【题型】填空题　【知识点】平面几何　【难度】easy
图中的两个三角形是否相似，\_\_\_\_\_\_（填“是”或“否”））

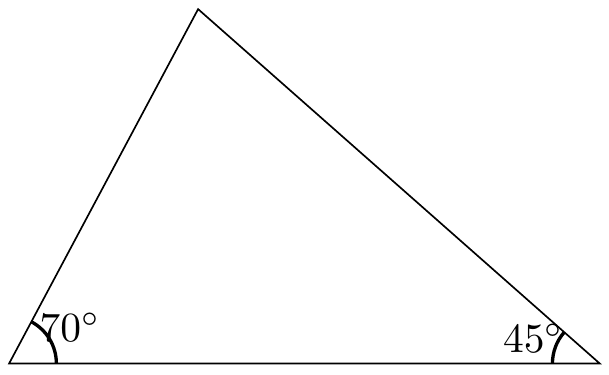
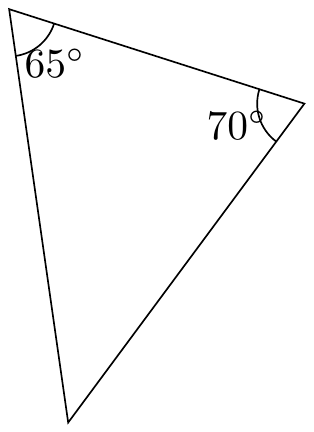
【解答】
解：
如图，第一个三角形的第三个内角的度数为 $180^\circ - 70^\circ - 45^\circ = 65^\circ$，

根据有两个角对应相等的两个三角形相似得这两个三角形相似。

故答案为：是。